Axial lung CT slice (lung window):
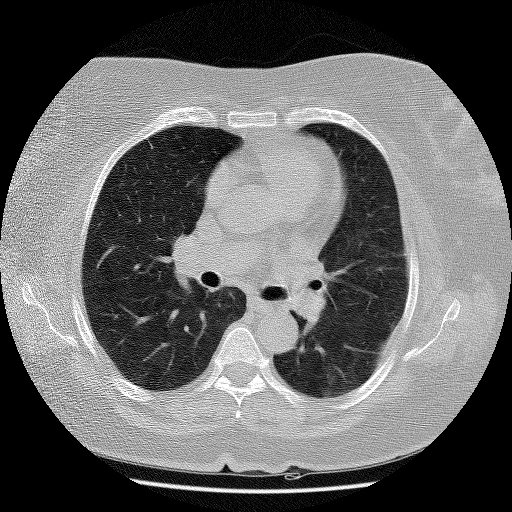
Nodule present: no